Interaction volume radius: 10 \u00c5
Interaction volume height: 30 \u00c5
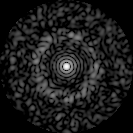
Disorder parameter: 0.8352